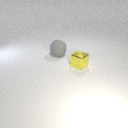
large gray rubber sphere behind small yellow metal cube